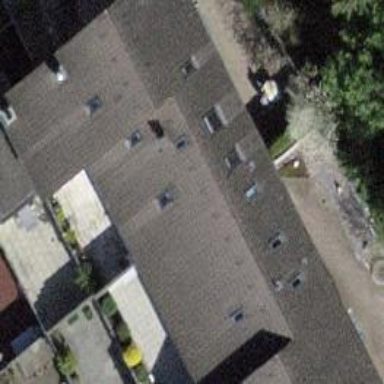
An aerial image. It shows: Building with tile roof.